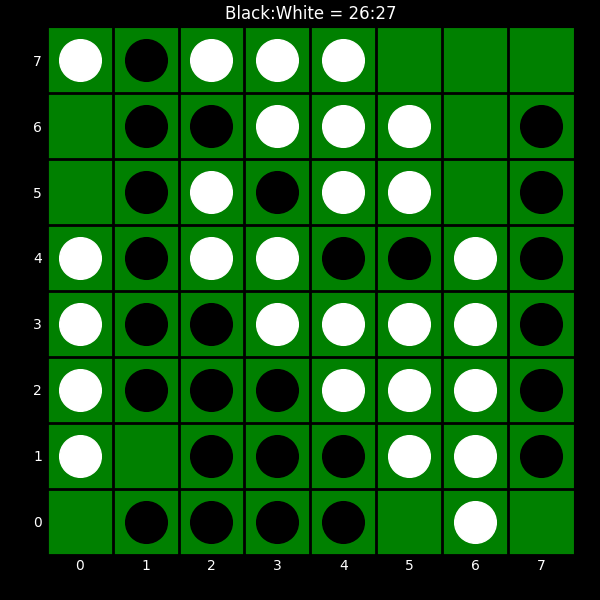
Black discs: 26
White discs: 27